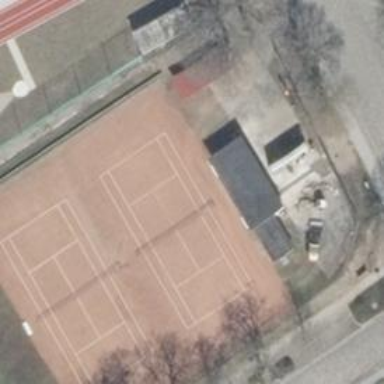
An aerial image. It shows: Tennis stadium belonging to tennis club.